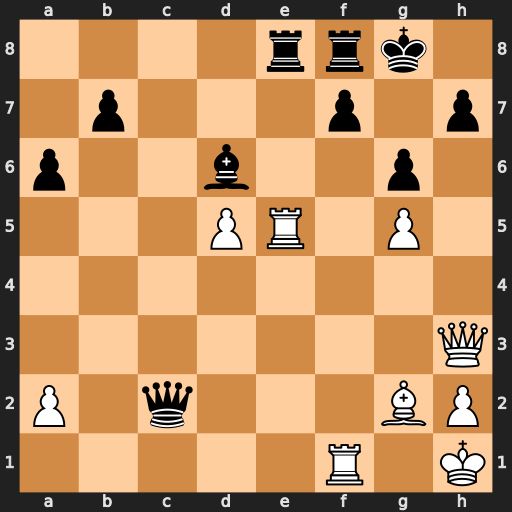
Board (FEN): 4rrk1/1p3p1p/p2b2p1/3PR1P1/8/7Q/P1q3BP/5R1K
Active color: w
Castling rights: -
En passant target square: -
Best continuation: Rxe8 Rxe8 Qd7 Qc7 Qxe8+